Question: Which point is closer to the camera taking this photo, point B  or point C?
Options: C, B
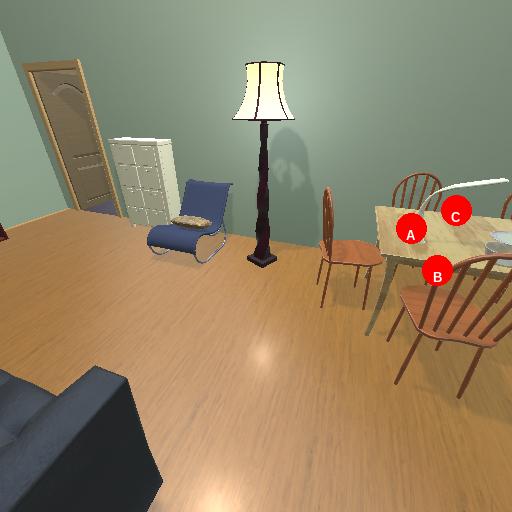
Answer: C